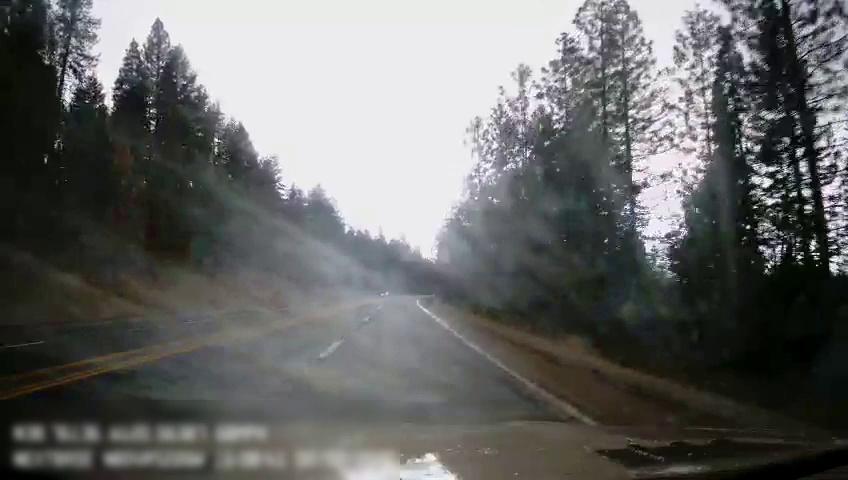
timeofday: Day
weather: Cloudy
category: Drivable Space
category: Lanes | Current Lane
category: Lanes | Current Lane
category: Lanes | Alternate Lane